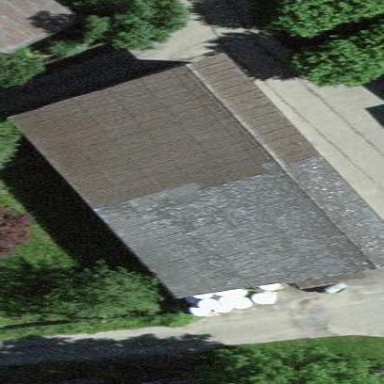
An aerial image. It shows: Rural barn.